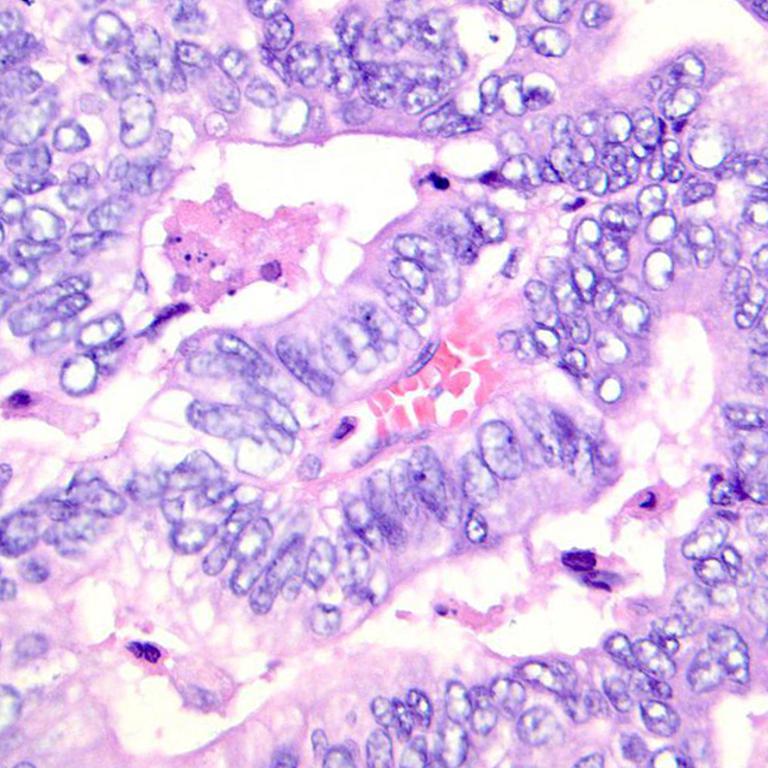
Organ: colon
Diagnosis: adenocarcinomas